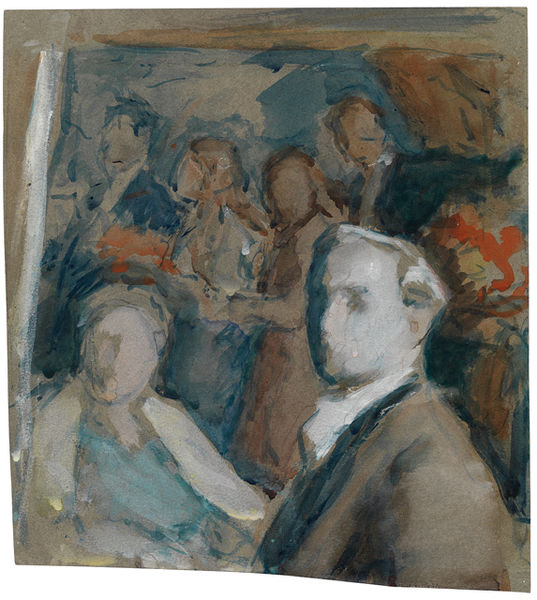
Titel: The Artist and His Wife, The Artist and His Wife
Künstler: Leonid Pasternak
Standort: Amherst (Massachusetts, USA)
Institution: Mead Art Museum, Amherst College
Schlagwörter: blue, face, grey, portrait, woman, man, menschen, aquarell, weiß, skizze, kreide